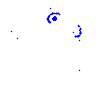
Particle: electron